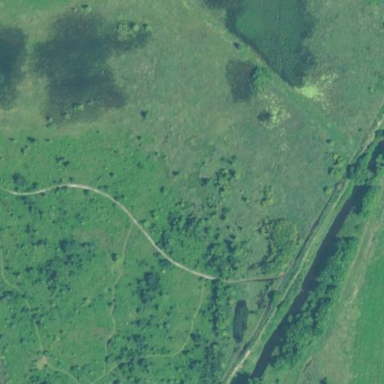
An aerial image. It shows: Wetland area characterized by wet meadow.